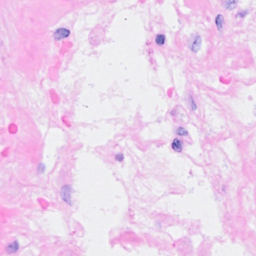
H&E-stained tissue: Breast